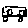
Label: car